Question: I am unable to precisely position a component in a LinearLayout. The LinearLayout is horizontal (ImageButton-TextView-ImageButton). The image below shows the problem. The numbers (the TextView) are not centered vertically or horizontally with respect to the ImageButtons.(Red lines indicating centers). As you can see in the code, I have the TextView component layout set to center|center. The numbers are always between 0 and 99.

'''
<LinearLayout
android:layout_width="wrap_content"
android:layout_height="0dp"
android:layout_gravity="center_horizontal"
android:layout_margin="25dip"
android:layout_weight="1" >
<ImageButton
android:id="@+id/game4PreviousButton"
android:layout_width="wrap_content"
android:layout_height="wrap_content"
android:layout_margin="4dp"
android:background="@null"
android:contentDescription="@string/previousbutton"
android:enabled="false"
android:onClick="clickCheck"
android:src="@drawable/previousbutton" />
<TextView
android:id="@+id/game4Step"
android:layout_width="80dip"
android:layout_height="wrap_content"
android:layout_gravity="center|center"
android:layout_marginLeft="75dp"
android:layout_marginRight="75dp"
android:contentDescription="@string/game4step1"
android:text=""
android:textColor="#FFFFFF"
android:textSize="50sp"
android:textStyle="bold" />
<ImageButton
android:id="@+id/game4NextButton"
android:layout_width="wrap_content"
android:layout_height="wrap_content"
android:layout_margin="4dp"
android:background="@null"
android:contentDescription="@string/nextbutton"
android:enabled="true"
android:onClick="clickNext"
android:src="@drawable/nextbutton" />
</LinearLayout>
'''
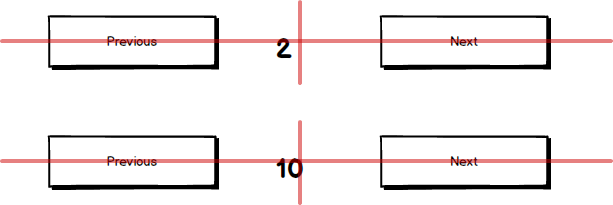
Answer: Try this..
'''
<LinearLayout
android:layout_width="match_parent"
android:layout_height="wrap_content"
android:orientation="horizontal" >
<LinearLayout
android:layout_width="0dp"
android:layout_height="wrap_content"
android:layout_gravity="center"
android:layout_weight="1"
android:gravity="center"
android:orientation="horizontal" >
<ImageButton
android:id="@+id/game4PreviousButton"
android:layout_width="wrap_content"
android:layout_height="wrap_content"
android:layout_gravity="center"
android:layout_margin="4dp"
android:background="@null"
android:contentDescription="@string/previousbutton"
android:enabled="false"
android:gravity="center"
android:onClick="clickCheck"
android:src="@drawable/previousbutton" />
</LinearLayout>
<TextView
android:id="@+id/game4Step"
android:layout_width="wrap_content"
android:layout_height="wrap_content"
android:layout_gravity="center"
android:contentDescription="@string/game4step1"
android:gravity="center"
android:text="01"
android:textSize="50sp"
android:textStyle="bold" />
<LinearLayout
android:layout_width="0dp"
android:layout_height="wrap_content"
android:layout_gravity="center"
android:layout_weight="1"
android:gravity="center"
android:orientation="horizontal" >
<ImageButton
android:id="@+id/game4NextButton"
android:layout_width="wrap_content"
android:layout_height="wrap_content"
android:layout_gravity="center"
android:layout_margin="4dp"
android:background="@null"
android:contentDescription="@string/nextbutton"
android:enabled="true"
android:gravity="center"
android:onClick="clickNext"
android:src="@drawable/nextbutton" />
</LinearLayout>
</LinearLayout>
'''